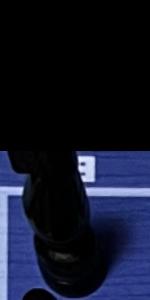
Label: Knight_Black